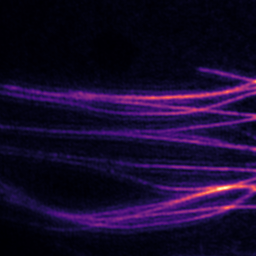
Label: Super-resolution Microtubules image